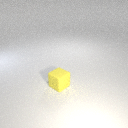
small yellow rubber cube